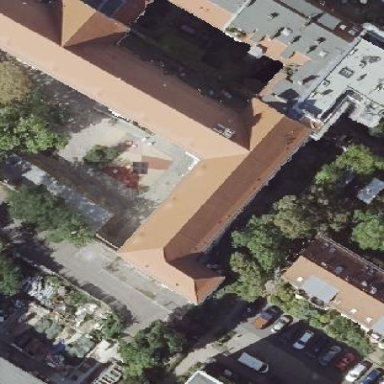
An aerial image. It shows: School building with grey exterior. The roof is made of red roof tiles and has gambrel shape.